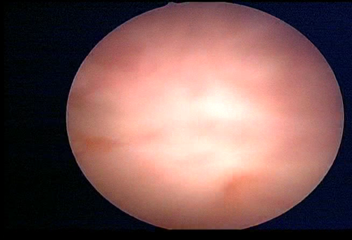
Modality: WLC
Class: Normal mucosa
Bladder cancer association: No